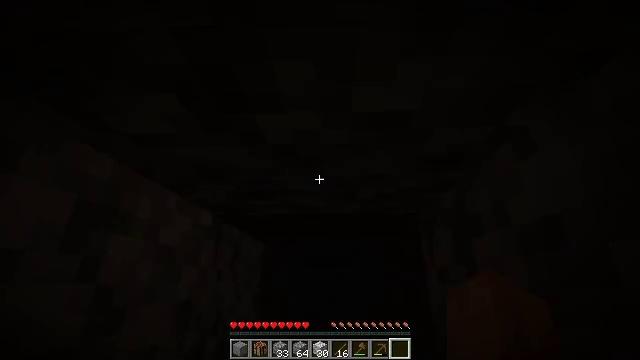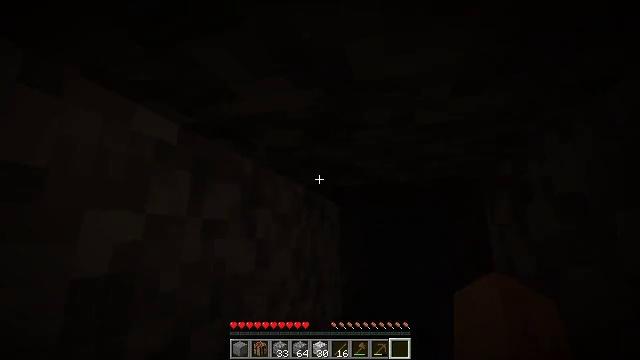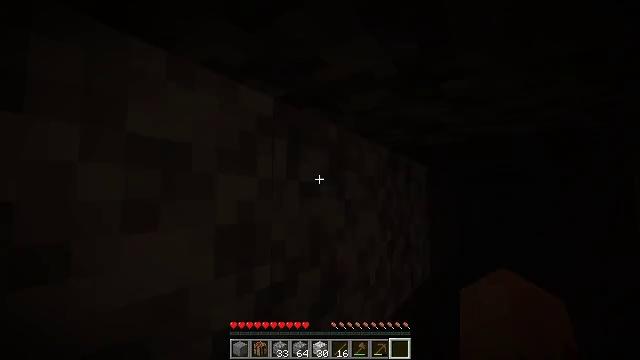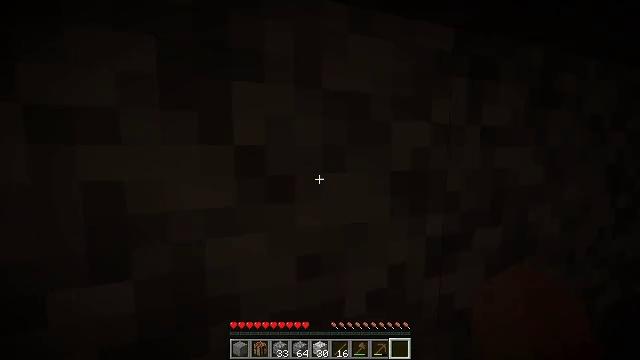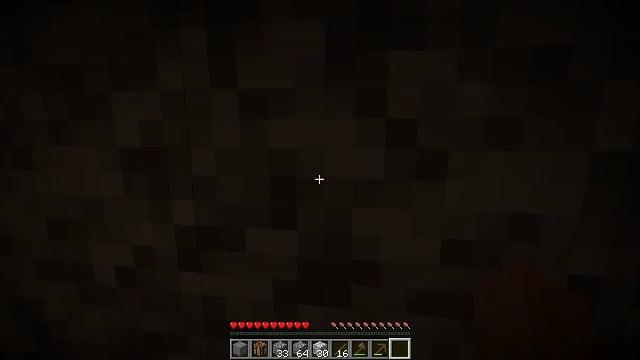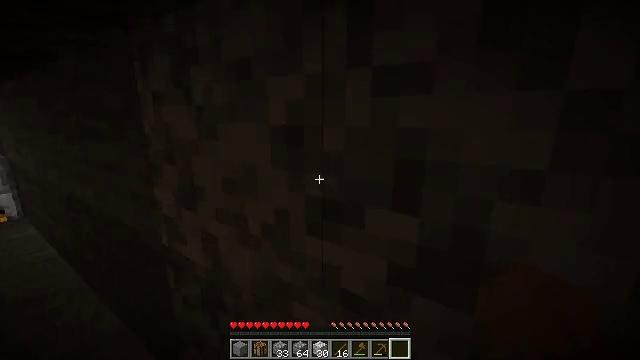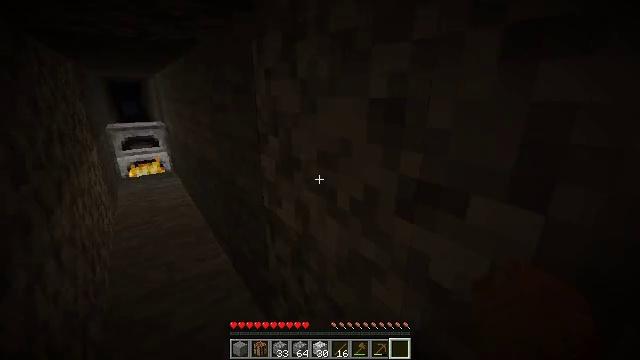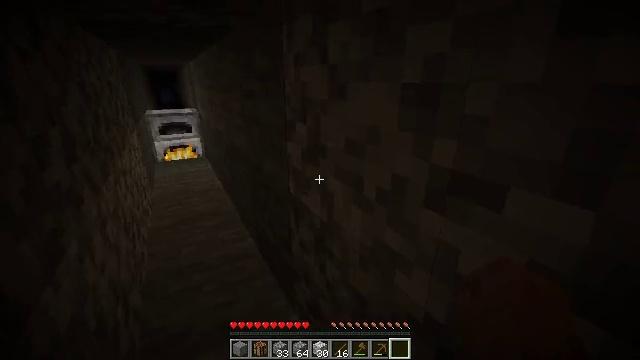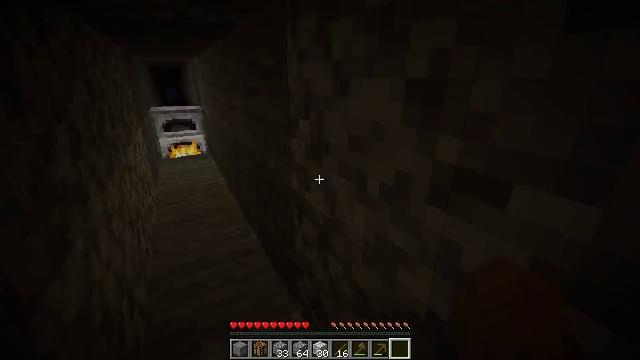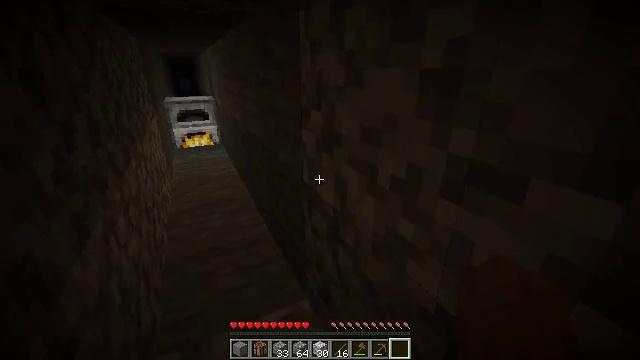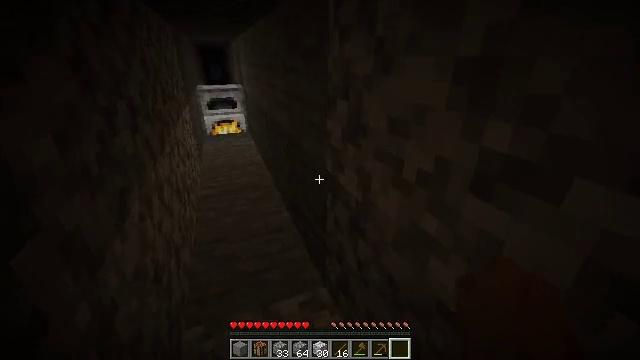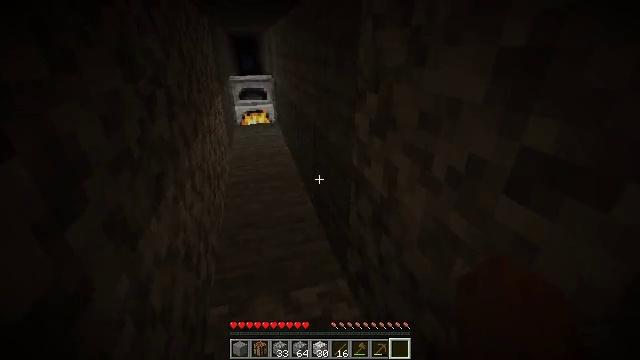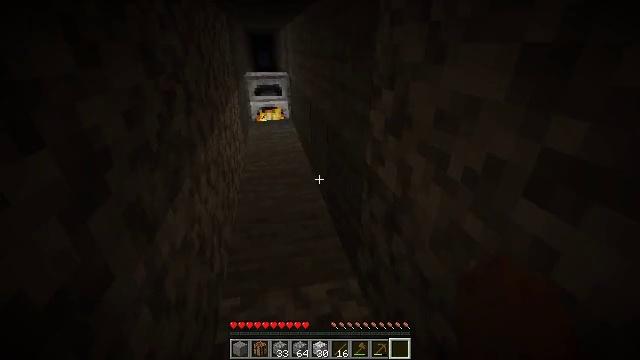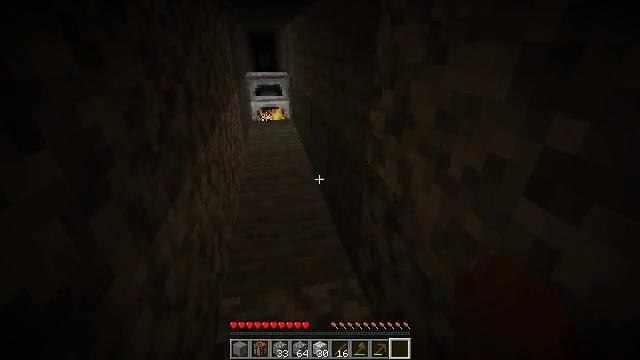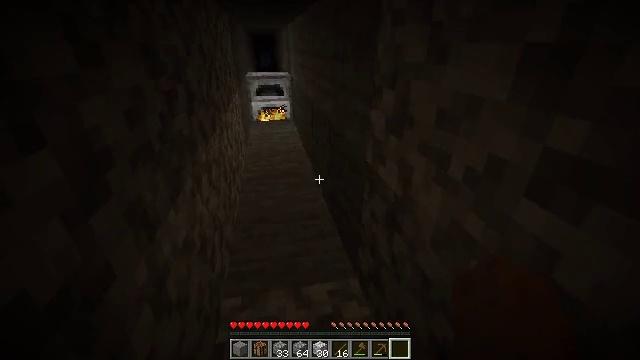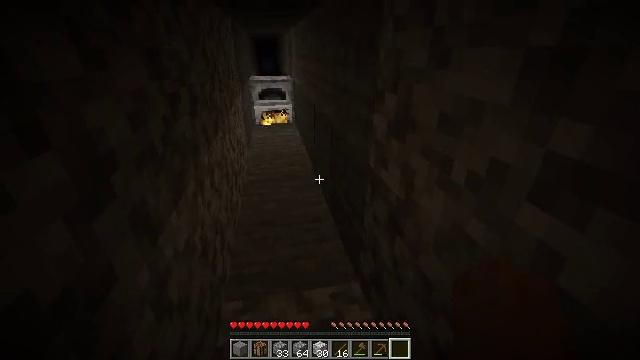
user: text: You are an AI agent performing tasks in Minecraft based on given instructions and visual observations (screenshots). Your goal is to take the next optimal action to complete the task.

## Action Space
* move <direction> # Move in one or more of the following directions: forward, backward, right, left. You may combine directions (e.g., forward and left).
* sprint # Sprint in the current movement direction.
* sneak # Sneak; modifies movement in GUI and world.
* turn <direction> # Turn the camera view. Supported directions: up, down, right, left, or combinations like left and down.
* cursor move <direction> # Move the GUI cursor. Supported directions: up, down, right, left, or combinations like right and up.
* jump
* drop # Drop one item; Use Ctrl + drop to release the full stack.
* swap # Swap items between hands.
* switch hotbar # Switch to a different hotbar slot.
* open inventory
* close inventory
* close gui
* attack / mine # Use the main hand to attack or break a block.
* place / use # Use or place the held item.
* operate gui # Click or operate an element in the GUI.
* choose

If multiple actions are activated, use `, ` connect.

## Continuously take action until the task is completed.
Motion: motion action
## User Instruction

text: Smash the furnace to retrieve it.
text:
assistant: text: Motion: turn left and down
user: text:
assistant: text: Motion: turn left and down
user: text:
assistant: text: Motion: turn left and down
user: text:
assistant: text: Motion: turn left and down
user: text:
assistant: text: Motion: turn left and down
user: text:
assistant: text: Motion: turn left and down
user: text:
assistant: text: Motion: turn left and down
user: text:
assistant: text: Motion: no_op
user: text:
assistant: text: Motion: turn left and down
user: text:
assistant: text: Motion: turn left and down
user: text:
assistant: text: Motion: turn left and down
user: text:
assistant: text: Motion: turn left
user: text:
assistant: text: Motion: no_op
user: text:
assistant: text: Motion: no_op
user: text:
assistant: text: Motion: no_op
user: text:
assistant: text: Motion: move forward, turn left and up
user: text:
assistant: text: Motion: move forward, turn left and up
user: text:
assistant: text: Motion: move forward, turn left and up
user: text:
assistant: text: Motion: move forward, turn up
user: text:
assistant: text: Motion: move forward, turn up
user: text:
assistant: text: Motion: move forward
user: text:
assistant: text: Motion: move forward
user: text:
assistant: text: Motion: move forward
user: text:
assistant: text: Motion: move forward
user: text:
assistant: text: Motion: move forward
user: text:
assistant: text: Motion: move forward
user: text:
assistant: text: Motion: move forward
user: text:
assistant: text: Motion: move forward
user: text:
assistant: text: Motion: move forward
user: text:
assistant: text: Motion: move forward